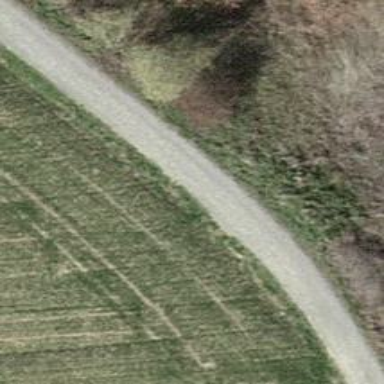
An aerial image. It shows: Track with fine gravel surface. The track type is grade 2.